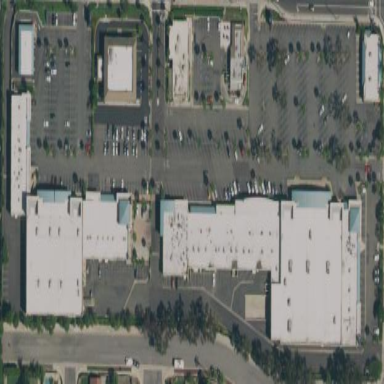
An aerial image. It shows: Retail area.